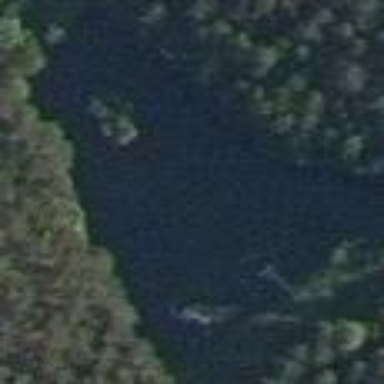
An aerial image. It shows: Serene pond surrounded by nature.